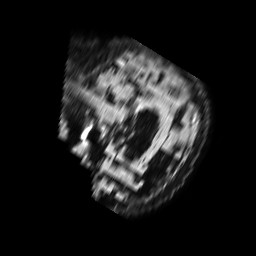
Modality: FLAIR
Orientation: sagittal
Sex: female
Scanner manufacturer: philips
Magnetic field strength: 1.5 T
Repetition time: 6 s
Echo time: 0.1024 s